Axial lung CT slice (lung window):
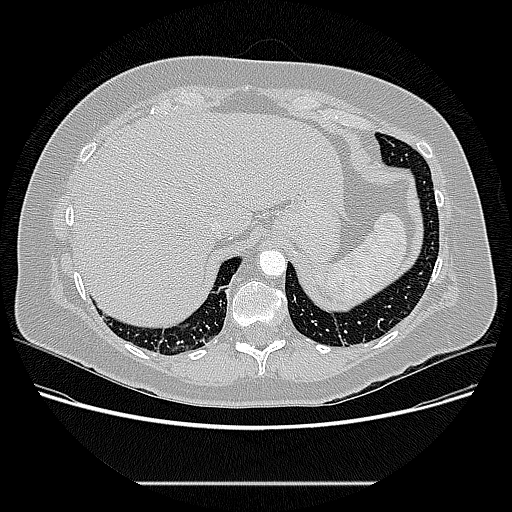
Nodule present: no